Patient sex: F
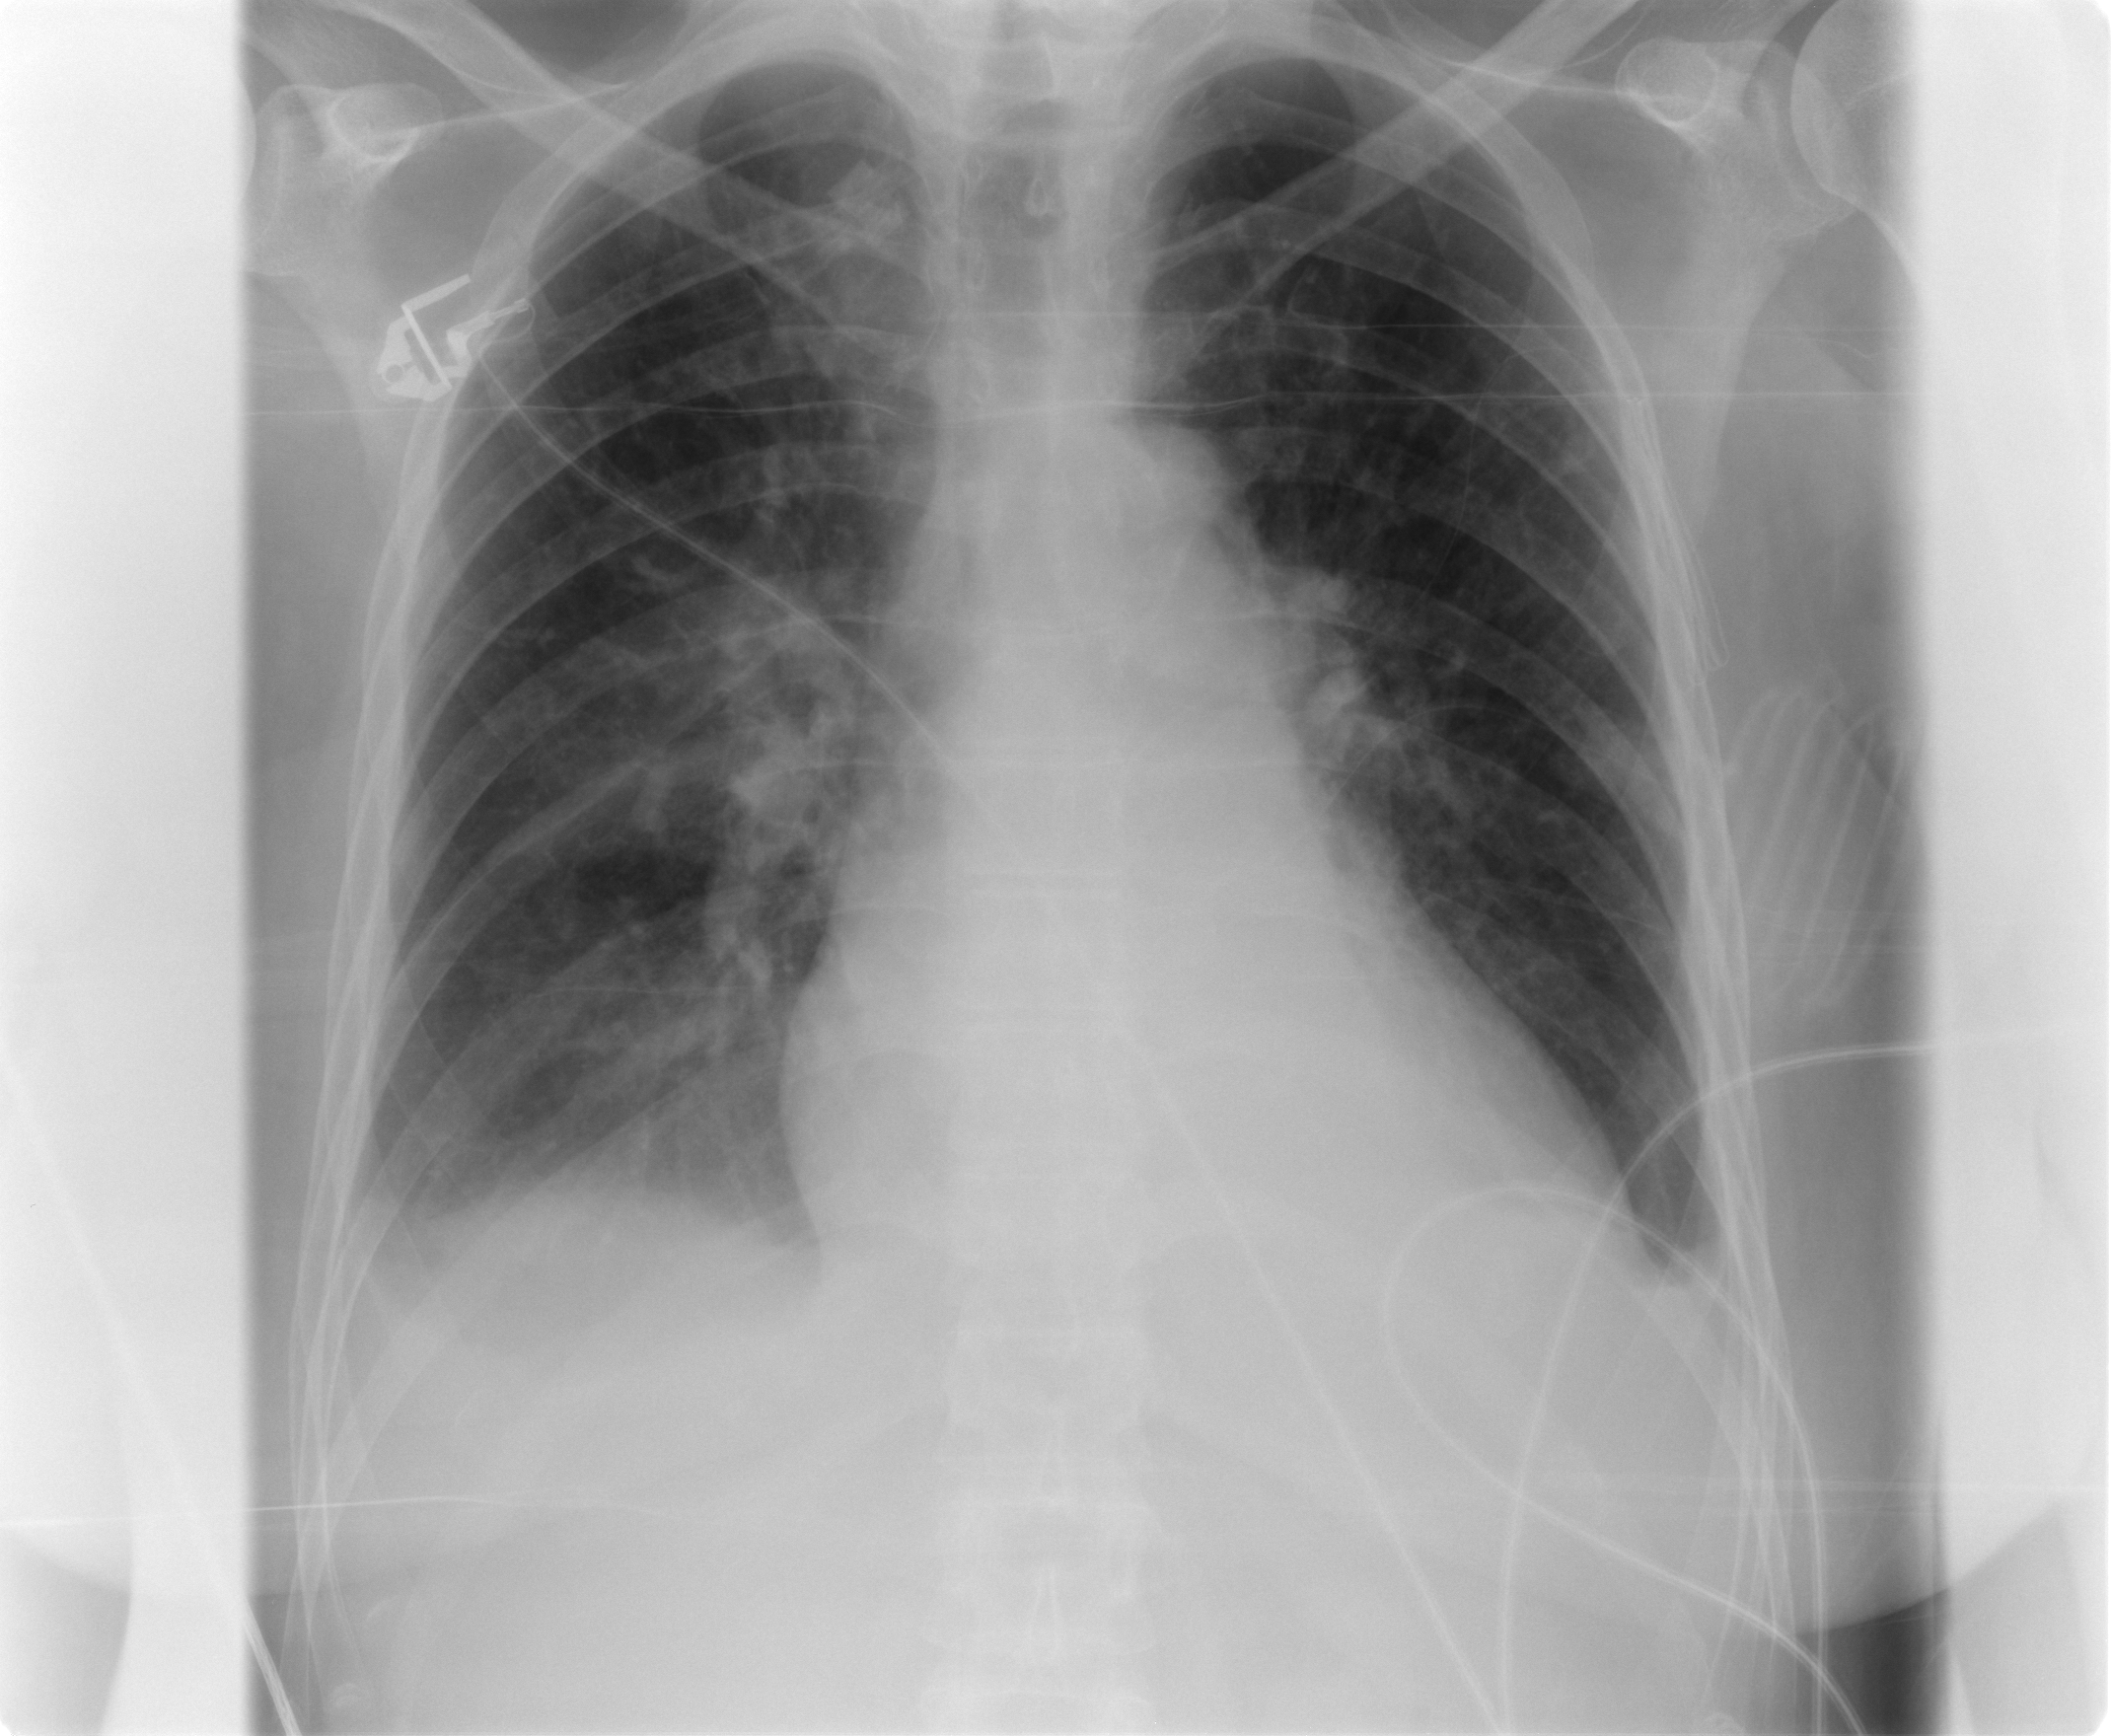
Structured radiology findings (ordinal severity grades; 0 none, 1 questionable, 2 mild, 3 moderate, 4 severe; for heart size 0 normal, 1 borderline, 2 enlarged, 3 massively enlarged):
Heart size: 2
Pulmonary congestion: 2
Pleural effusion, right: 2
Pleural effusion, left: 1
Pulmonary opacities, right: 0
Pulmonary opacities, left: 0
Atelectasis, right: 2
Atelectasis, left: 2